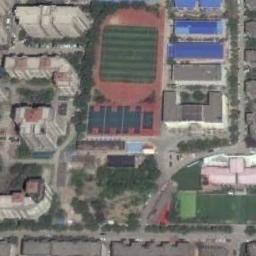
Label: ground_track_field